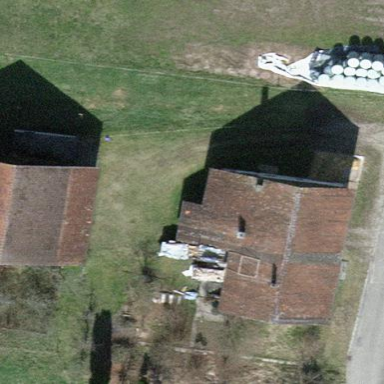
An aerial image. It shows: Semidetached house with gabled roof.